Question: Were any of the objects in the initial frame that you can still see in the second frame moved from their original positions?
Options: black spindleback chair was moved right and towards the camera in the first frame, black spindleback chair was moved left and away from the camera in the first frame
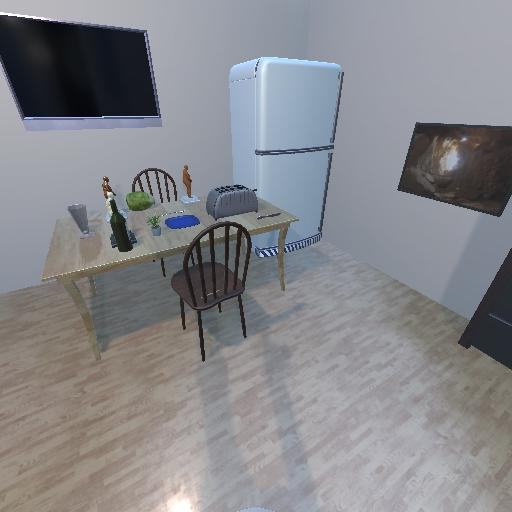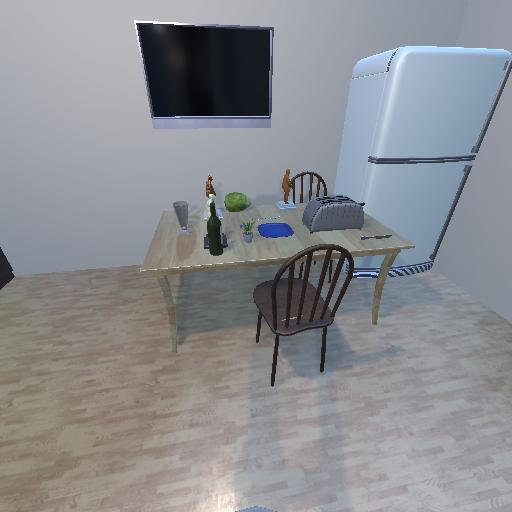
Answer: black spindleback chair was moved right and towards the camera in the first frame